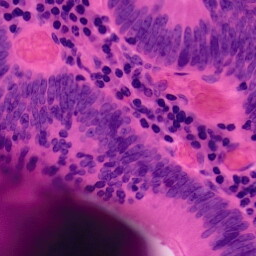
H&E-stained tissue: Colon